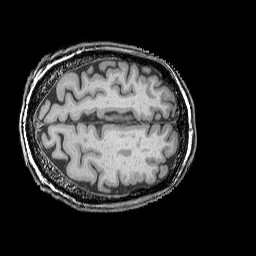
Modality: T1w
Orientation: axial
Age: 72
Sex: male
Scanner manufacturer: siemens
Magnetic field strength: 3 T
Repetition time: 2.25 s
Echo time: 0.00411 s